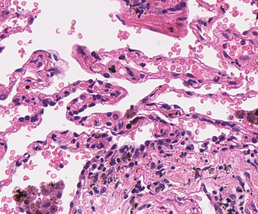
Tumor epithelial tissue: no
Tumor-associated stroma tissue: no
Normal tissue: yes